Question: When I start a video with Safari, a special full-screen mode comes up. Can I disable or style this?
'''
<video src="https://cdn.plyr.io/static/demo/View_From_A_Blue_Moon_Trailer-576p.mp4"></video>
'''
Screenshot (iPhone 13 iOS v15.5 from Browserstack):

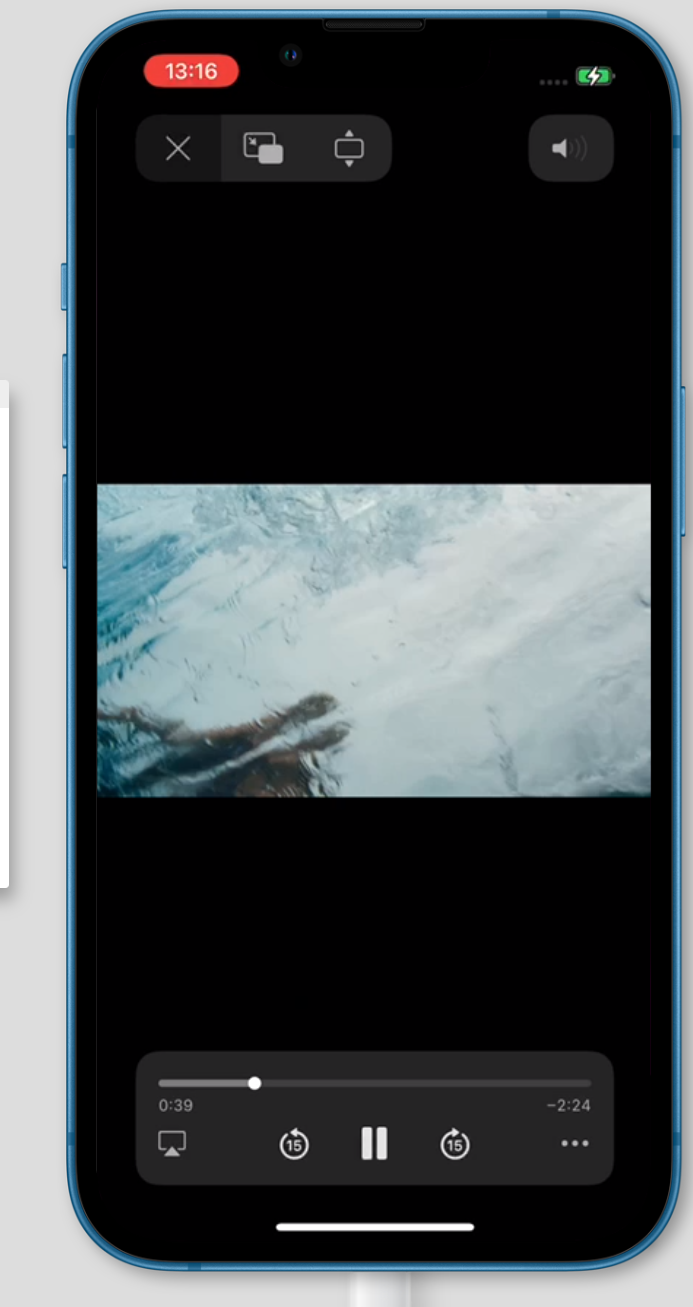
Answer: I have now found the answer here: <URL>
On iPhone, '<video playsinline>' elements will now be allowed to play inline, and will not automatically enter fullscreen mode when playback begins.